RGB frame:
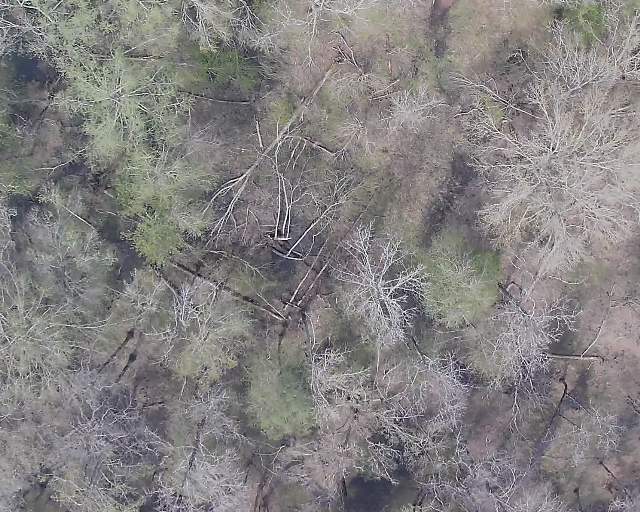
Thermal frame:
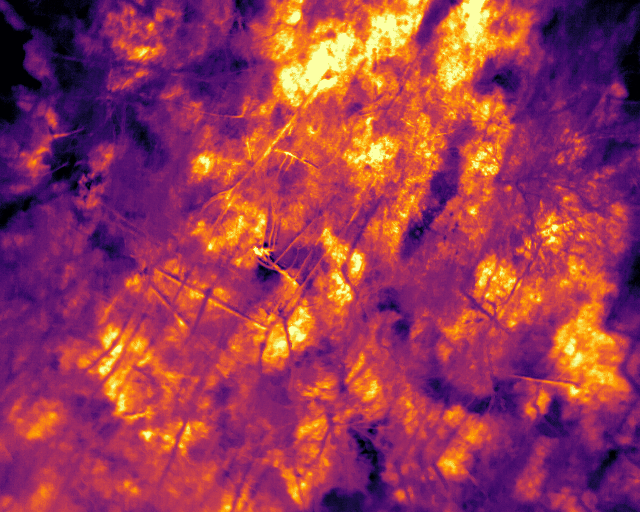
Captured: 2026-02-26 03:44:16
Pixels at or above 80 °C: 0 (fraction of frame: 0)